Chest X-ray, PA view. Patient: 37 years old, sex M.
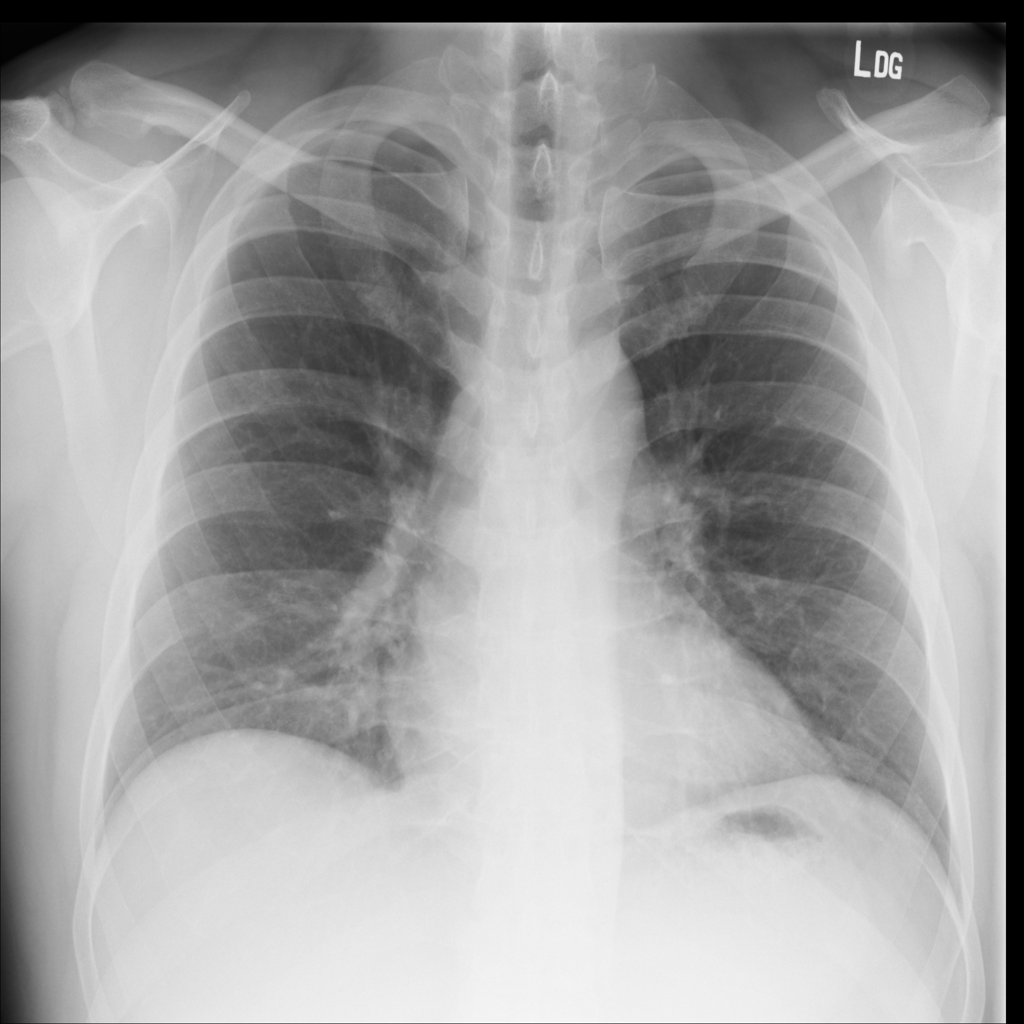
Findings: No Finding